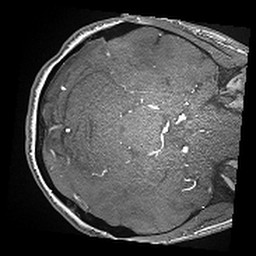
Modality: angio
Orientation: axial
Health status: ill
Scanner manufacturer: siemens
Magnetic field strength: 3 T
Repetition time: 0.021 s
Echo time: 0.00329 s